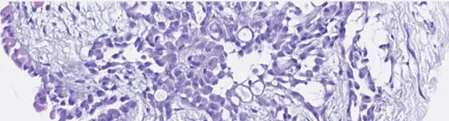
Hematoxylin and eosin (magnification/20x/40x). (c) Mesothelial epithelioid cells with abundant eosinophilic cytoplasm and ovoid nuclei.
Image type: pathology (h&e)